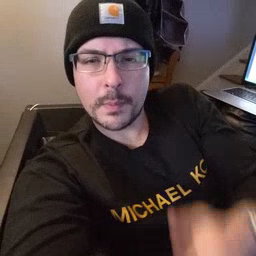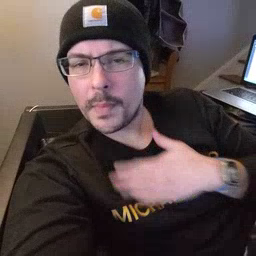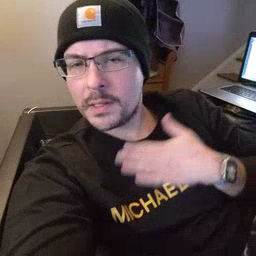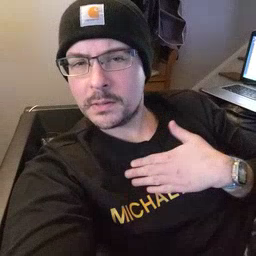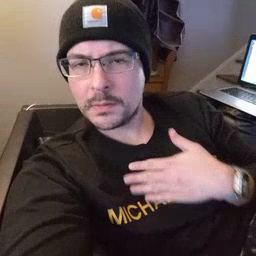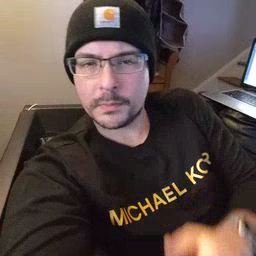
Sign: please